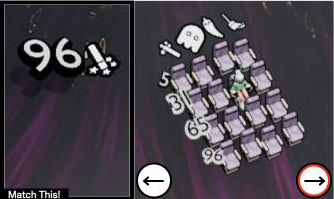
Task: seats
Answer: no